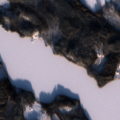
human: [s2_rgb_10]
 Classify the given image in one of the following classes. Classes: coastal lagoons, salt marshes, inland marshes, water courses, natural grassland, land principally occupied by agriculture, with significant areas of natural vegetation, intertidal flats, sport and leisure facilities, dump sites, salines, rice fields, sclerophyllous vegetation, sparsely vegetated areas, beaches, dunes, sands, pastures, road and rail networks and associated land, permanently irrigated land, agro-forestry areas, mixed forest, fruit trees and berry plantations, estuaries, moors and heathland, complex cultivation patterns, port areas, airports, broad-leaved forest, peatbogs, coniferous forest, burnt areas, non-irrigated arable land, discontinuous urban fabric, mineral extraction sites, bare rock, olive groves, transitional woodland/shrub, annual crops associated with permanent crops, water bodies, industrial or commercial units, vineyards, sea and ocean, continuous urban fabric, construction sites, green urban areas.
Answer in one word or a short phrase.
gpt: non-irrigated arable land, coniferous forest, mixed forest, water bodies